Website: lowes
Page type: customer-info-address
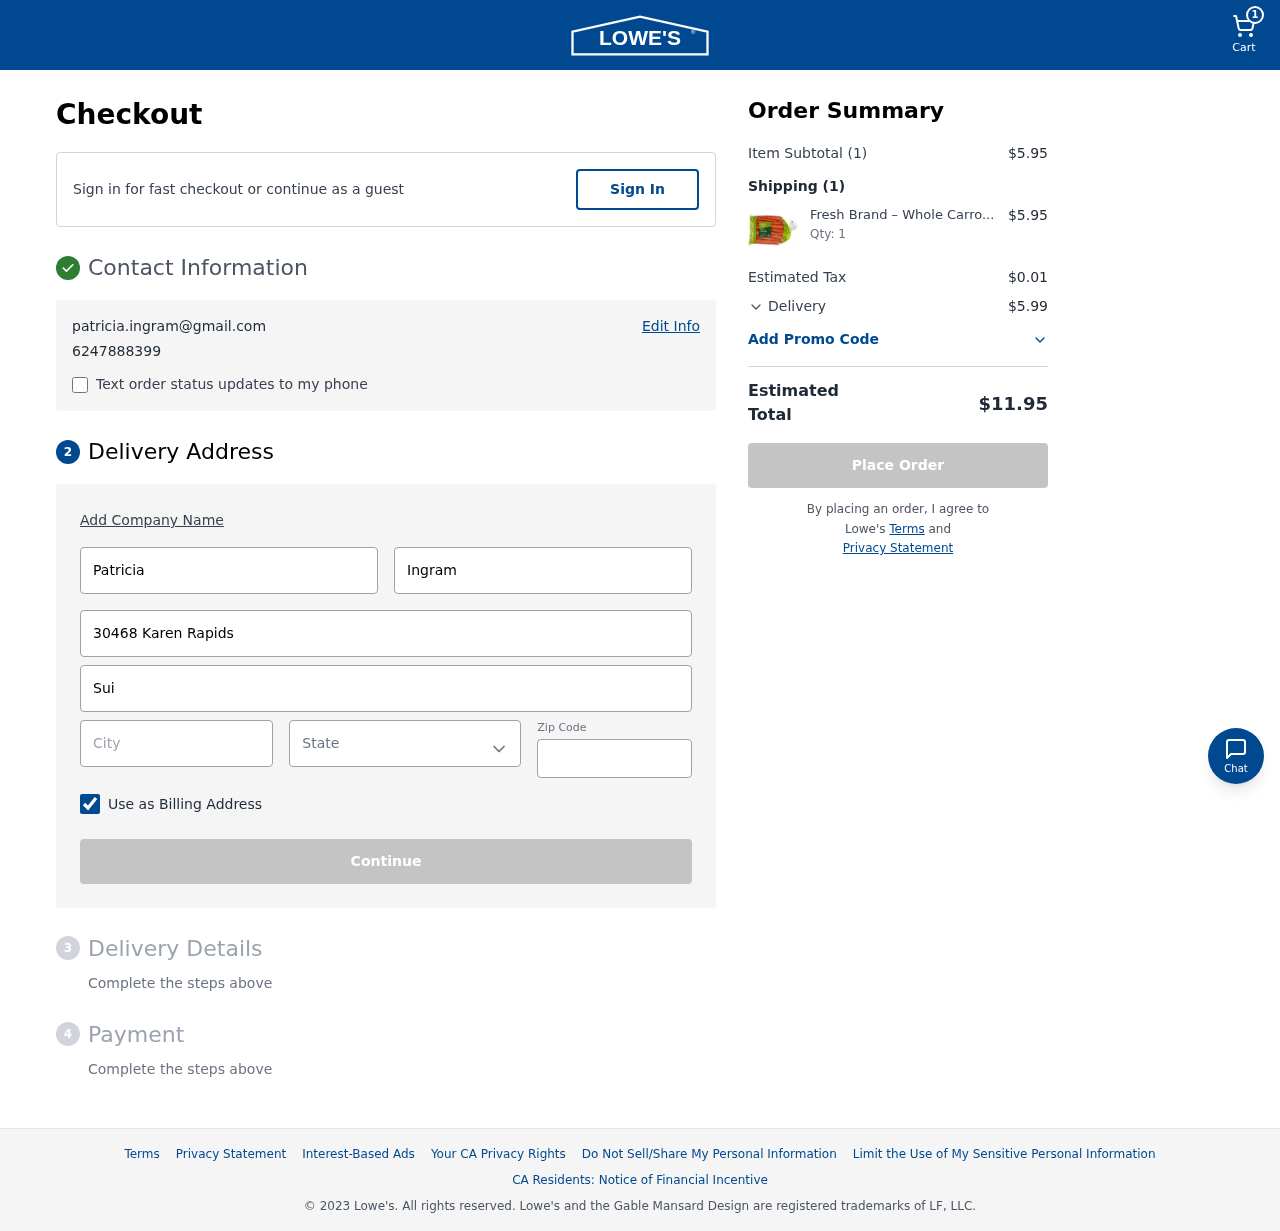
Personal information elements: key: PII_CITY
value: Alexisbury
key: PII_EMAIL
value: patricia.ingram@gmail.com
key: PII_FIRSTNAME
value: Patricia
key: PII_LASTNAME
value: Ingram
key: PII_PHONE
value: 6247888399
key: PII_POSTCODE
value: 64869
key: PII_STATE
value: Colorado
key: PII_STREET
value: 30468 Karen Rapids
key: PII_STREET2
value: Suite 313
Product elements: key: PRODUCT1_NAME
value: Fresh Brand – Whole Carrots, 5 lb
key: PRODUCT1_QUANTITY
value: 1
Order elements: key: ORDER_NUM_ITEMS
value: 1
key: ORDER_SUBTOTAL
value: $5.95
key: ORDER_NUM_ITEMS2
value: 1
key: ORDER_SUBTOTAL2
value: $5.95
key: ORDER_TAX
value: $0.01
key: ORDER_SHIPPING_COST
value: $5.99
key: ORDER_TOTAL
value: $11.95